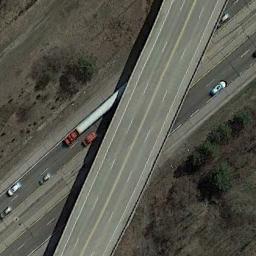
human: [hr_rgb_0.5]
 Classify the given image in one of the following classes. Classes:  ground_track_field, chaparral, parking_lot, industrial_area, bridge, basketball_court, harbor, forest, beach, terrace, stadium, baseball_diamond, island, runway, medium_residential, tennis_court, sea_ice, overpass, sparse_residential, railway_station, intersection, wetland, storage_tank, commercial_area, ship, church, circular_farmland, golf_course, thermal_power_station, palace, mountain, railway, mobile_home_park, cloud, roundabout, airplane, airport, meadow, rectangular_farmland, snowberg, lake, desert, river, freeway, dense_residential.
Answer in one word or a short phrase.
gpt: overpass